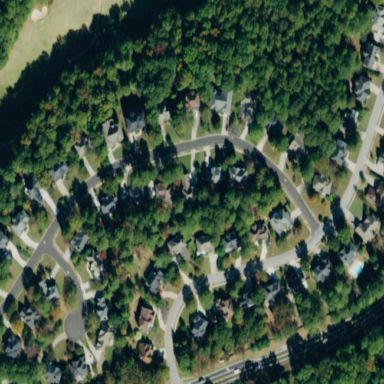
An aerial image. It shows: Residential area with subdivision layout.